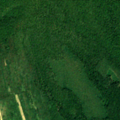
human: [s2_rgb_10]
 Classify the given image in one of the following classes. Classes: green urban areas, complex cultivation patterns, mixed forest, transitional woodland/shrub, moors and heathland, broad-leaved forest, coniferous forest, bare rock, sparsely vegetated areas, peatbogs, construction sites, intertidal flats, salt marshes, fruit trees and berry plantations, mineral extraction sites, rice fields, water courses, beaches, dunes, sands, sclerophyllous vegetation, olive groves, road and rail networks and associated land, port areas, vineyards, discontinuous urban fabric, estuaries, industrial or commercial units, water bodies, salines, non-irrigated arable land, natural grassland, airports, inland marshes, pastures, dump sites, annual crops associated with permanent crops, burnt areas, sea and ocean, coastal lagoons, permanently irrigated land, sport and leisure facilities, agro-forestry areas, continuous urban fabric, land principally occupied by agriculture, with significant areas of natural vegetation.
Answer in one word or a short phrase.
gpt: non-irrigated arable land, broad-leaved forest